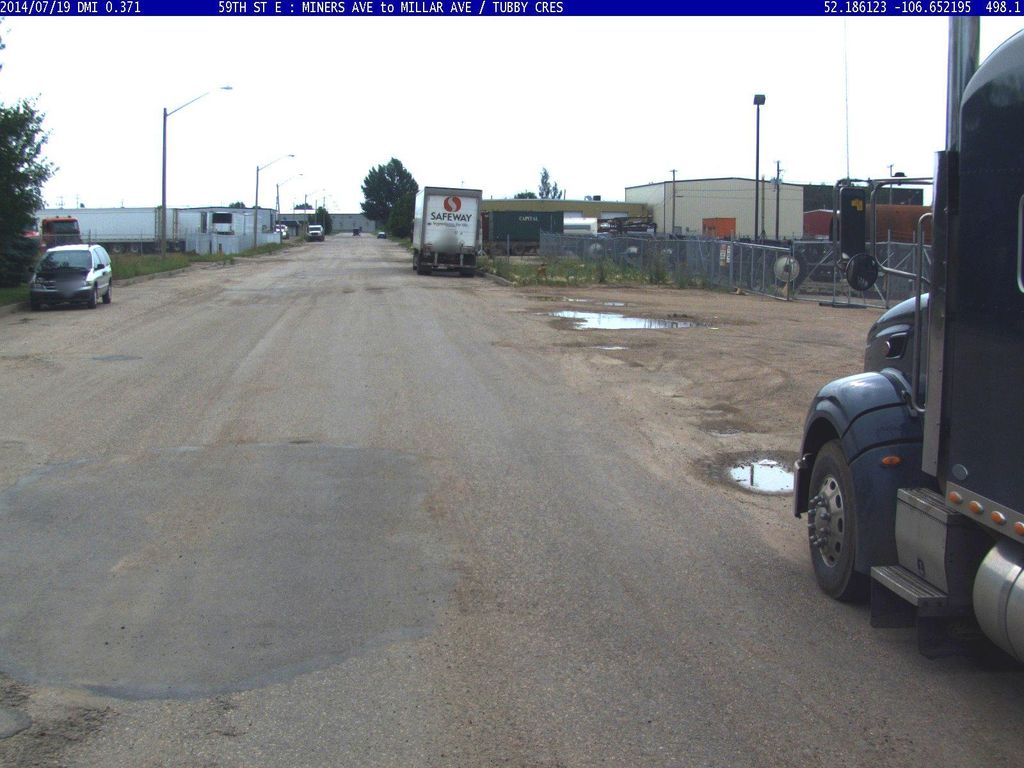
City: saskatoon